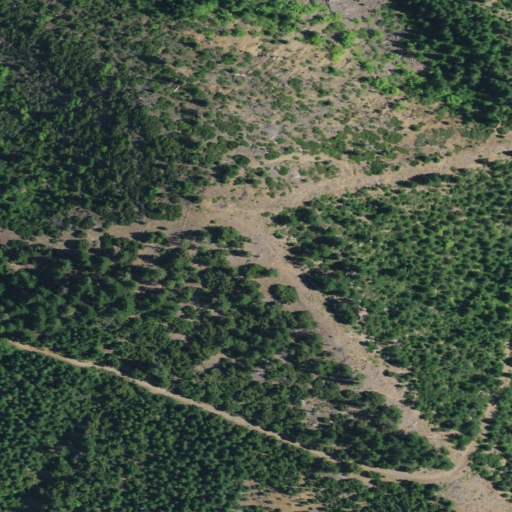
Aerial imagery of mountain in California named Evans Mountain containing evergreen forest, shrub, open development, low intensity development, and mixed forest